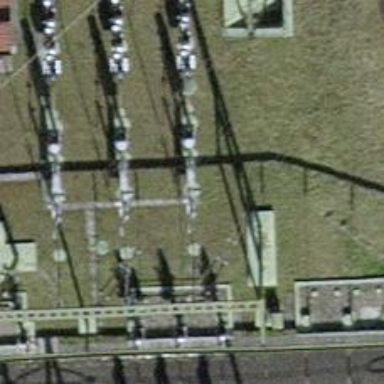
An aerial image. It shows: Insulator used in power systems.